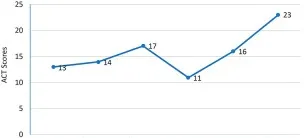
A: Change in ACT scores after initiation of benralizumab. ACT: Asthma control test.
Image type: chart (chart)